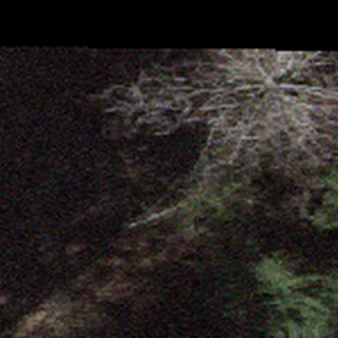
Label: other